Interaction volume radius: 5 \u00c5
Interaction volume height: 15 \u00c5
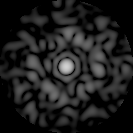
Disorder parameter: 0.869